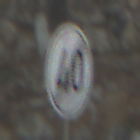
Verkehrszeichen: EndeGeschwindigkeit40
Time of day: MorningAfternoon
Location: Outdoor (Urban)
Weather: PartlyCloudy
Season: NotSpecified
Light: Natural